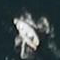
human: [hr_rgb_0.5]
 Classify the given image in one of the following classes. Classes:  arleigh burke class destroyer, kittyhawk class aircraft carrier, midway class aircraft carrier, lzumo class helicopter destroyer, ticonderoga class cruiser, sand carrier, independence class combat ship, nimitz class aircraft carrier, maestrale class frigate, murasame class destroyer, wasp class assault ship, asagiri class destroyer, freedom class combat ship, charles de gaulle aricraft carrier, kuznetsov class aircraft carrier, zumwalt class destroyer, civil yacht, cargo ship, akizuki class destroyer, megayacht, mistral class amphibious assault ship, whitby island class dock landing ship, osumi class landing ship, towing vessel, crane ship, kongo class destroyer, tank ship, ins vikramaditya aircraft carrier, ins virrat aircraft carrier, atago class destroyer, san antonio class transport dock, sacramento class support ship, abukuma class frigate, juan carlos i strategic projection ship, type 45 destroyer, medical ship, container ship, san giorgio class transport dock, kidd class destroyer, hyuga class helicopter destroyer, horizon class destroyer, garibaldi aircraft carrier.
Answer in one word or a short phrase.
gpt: Civil yacht